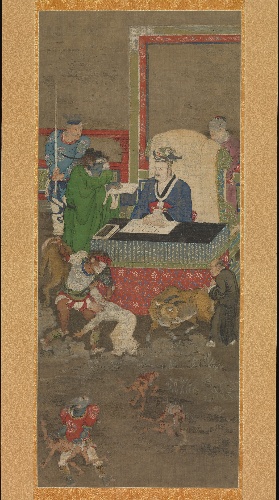
Title: 金處士筆　十王図の内|Ten Kings of Hell
Artist: Jin Chushi
Artist bio: Chinese, active late 12th century
Date: before 1195
Object type: Hanging scroll
Classification: Paintings
Medium: One of five of a set of ten hanging scrolls; ink and color on silk
Culture: China
Period: Song dynasty (960–1279)
Dimensions: Image: 51 x 19 1/2 in. (129.5 x 49.5 cm)
Overall with mounting: 80 × 25 3/8 in. (203.2 × 64.5 cm)
Overall with knobs: 80 x 27 1/2 in. (203.2 x 69.9 cm)
Department: Asian Art
Credit line: Rogers Fund, 1930
Accession year: 1930
Repository: Metropolitan Museum of Art, New York, NY
Tags: Tables|Demons|Buffalos|Men